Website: bh-photo
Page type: account-dashboard
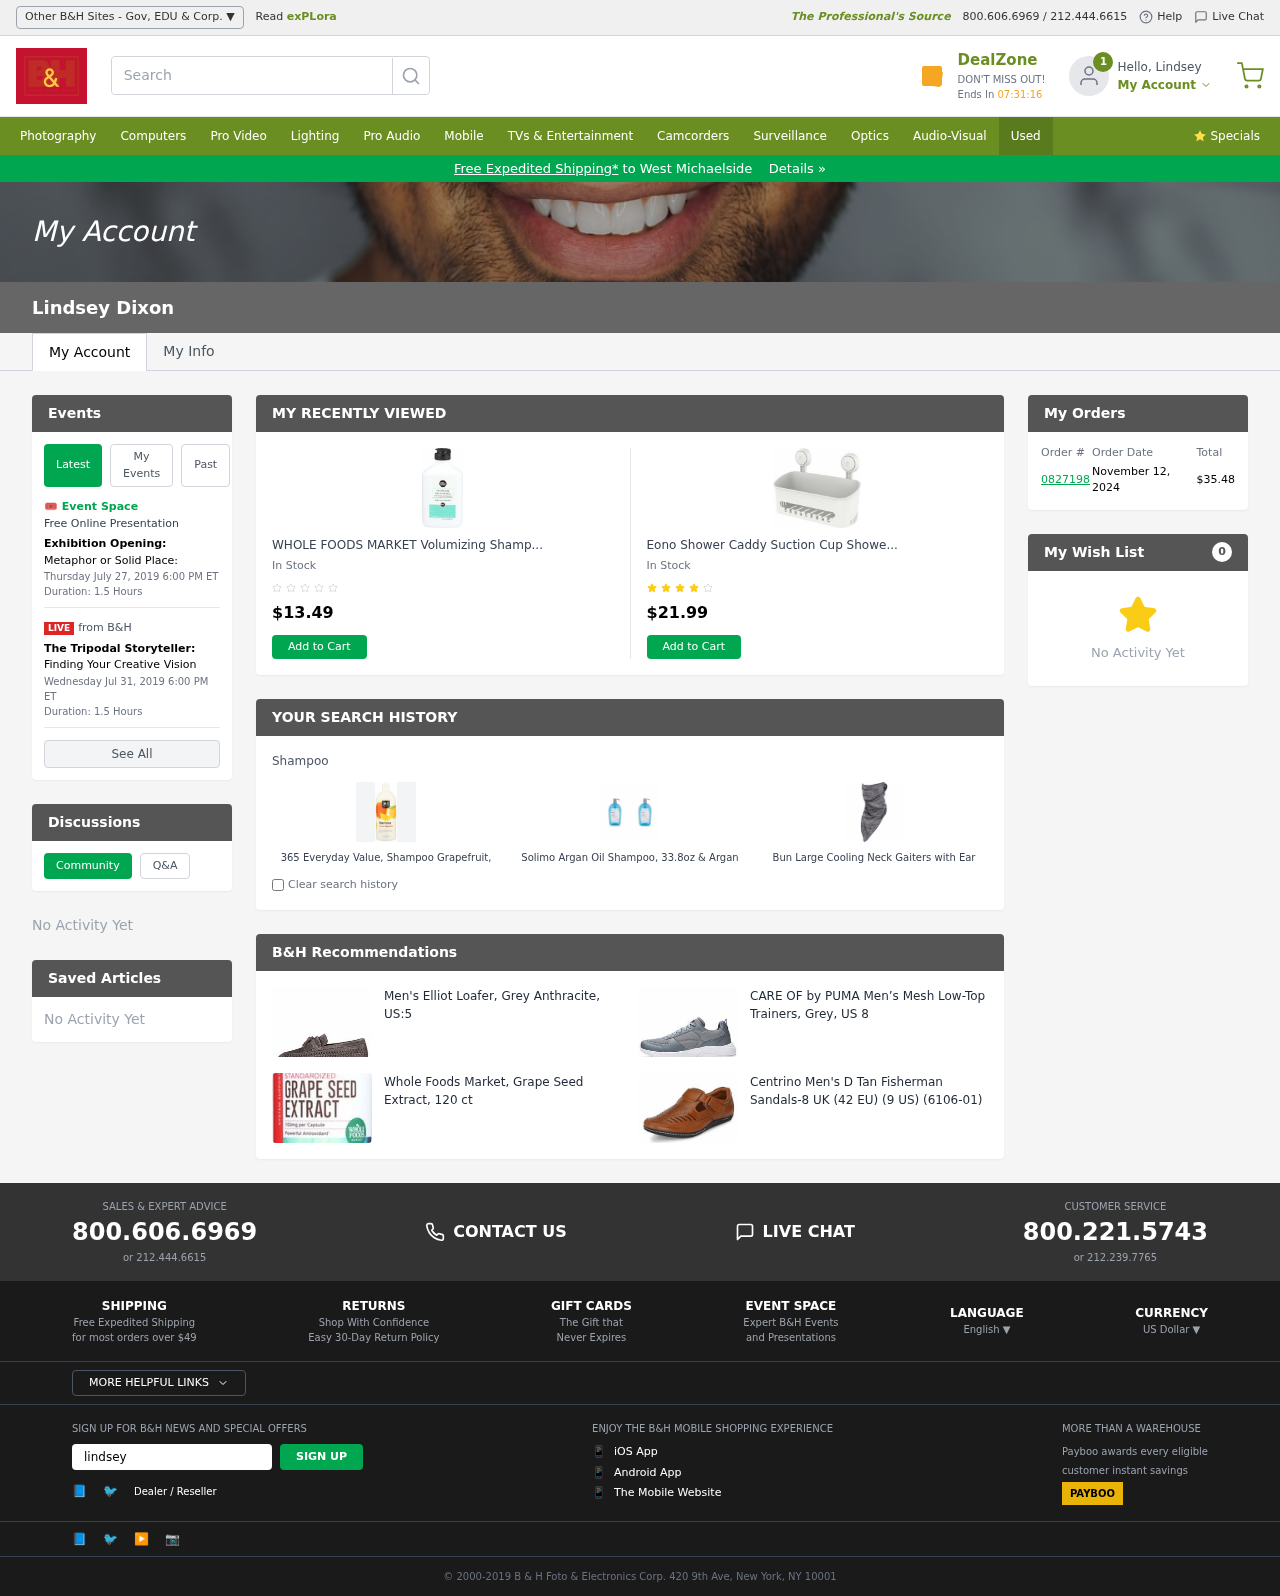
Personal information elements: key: PII_CITY
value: West Michaelside
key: PII_EMAIL
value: lindseydixon@gmail.com
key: PII_FIRSTNAME
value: Lindsey
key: PII_FULLNAME
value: Lindsey Dixon
Product elements: key: PRODUCT1_NAME
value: WHOLE FOODS MARKET Volumizing Shampoo, 10 FZ
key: PRODUCT1_PRICE
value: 13.49
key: PRODUCT2_NAME
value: Eono Shower Caddy Suction Cup Shower Shelf No Drilling Heavy Duty Max Hold 10 KG Shower Basket Sucti
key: PRODUCT2_PRICE
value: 21.99
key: PRODUCT3_ITEM_CATEGORY
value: Shampoo
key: PRODUCT3_NAME
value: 365 Everyday Value, Shampoo Grapefruit, 32 Fl Oz
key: PRODUCT4_NAME
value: Solimo Argan Oil Shampoo, 33.8oz & Argan Oil Conditioner, 33.8oz
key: PRODUCT5_NAME
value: Bun Large Cooling Neck Gaiters with Ear Loops, Face Bandana Neck Gaiter Face Scarf Balaclava for Sun
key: PRODUCT6_NAME
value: Men's Elliot Loafer, Grey Anthracite, US:5
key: PRODUCT7_NAME
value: CARE OF by PUMA Men’s Mesh Low-Top Trainers, Grey, US 8
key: PRODUCT8_NAME
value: Whole Foods Market, Grape Seed Extract, 120 ct
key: PRODUCT9_NAME
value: Centrino Men's D Tan Fisherman Sandals-8 UK (42 EU) (9 US) (6106-01)
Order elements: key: ORDER_ID
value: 0827198
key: ORDER_DATE
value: November 12, 2024
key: ORDER_TOTAL
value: $35.48
Other elements: key: WISHLIST_COUNT
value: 0